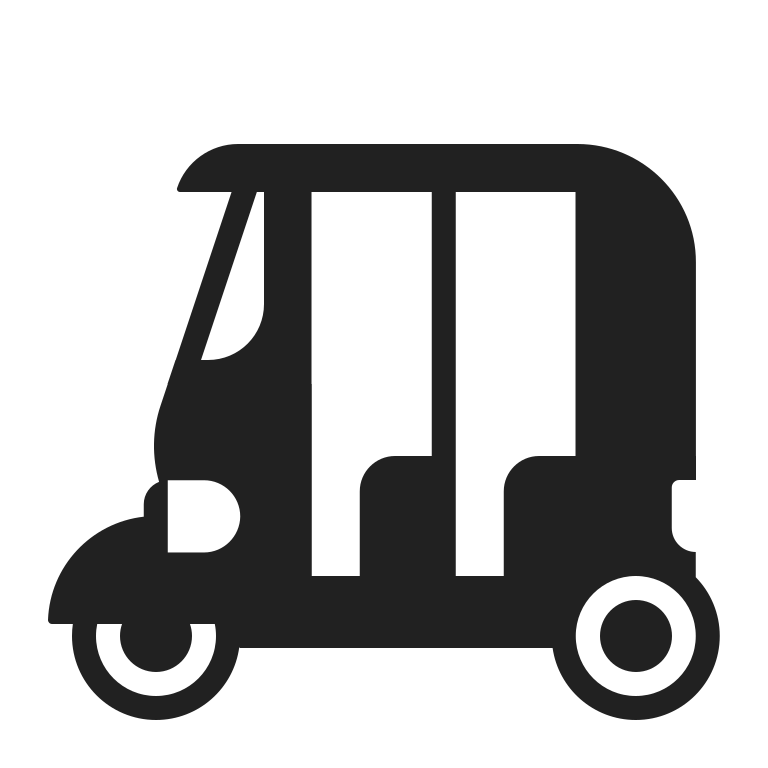
auto rickshaw high contrast